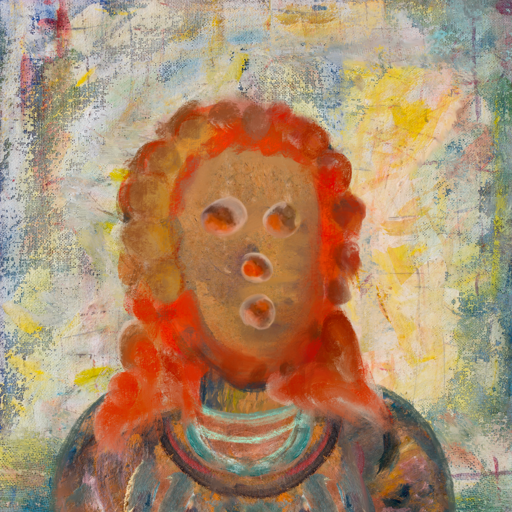
Background: Irani, Head And Neck Front: In_The_Sun, Face Front: Rupkatha, Bust: Boggyland, Hair Front: Rupkatha, Head Accessory: Blank, Second Necklace: Blank, Necklace: Blank, Baby: Blank